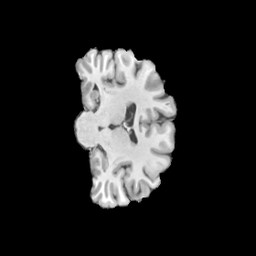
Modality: T1w
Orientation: coronal